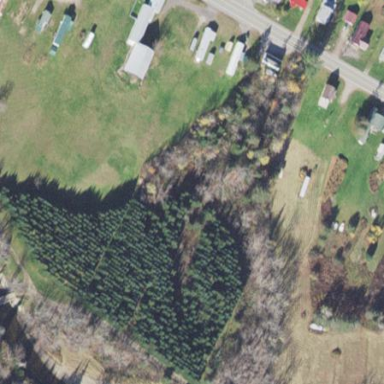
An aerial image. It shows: Orchard filled with pine trees.